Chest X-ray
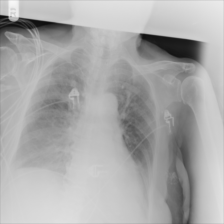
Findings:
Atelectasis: negative
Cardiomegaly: negative
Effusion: negative
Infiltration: negative
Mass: negative
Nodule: negative
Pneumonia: negative
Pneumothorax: negative
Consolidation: positive
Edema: negative
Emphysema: negative
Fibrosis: negative
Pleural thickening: negative
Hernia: negative